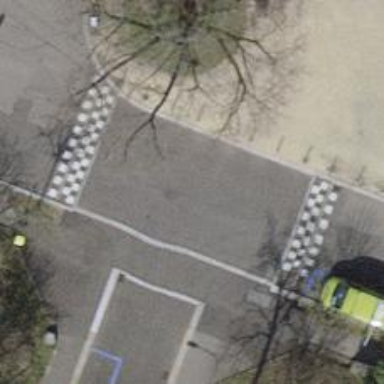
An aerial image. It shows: Unmarked crossing with traffic calming table on the road.